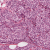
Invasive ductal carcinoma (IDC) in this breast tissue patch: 1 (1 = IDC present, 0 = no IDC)